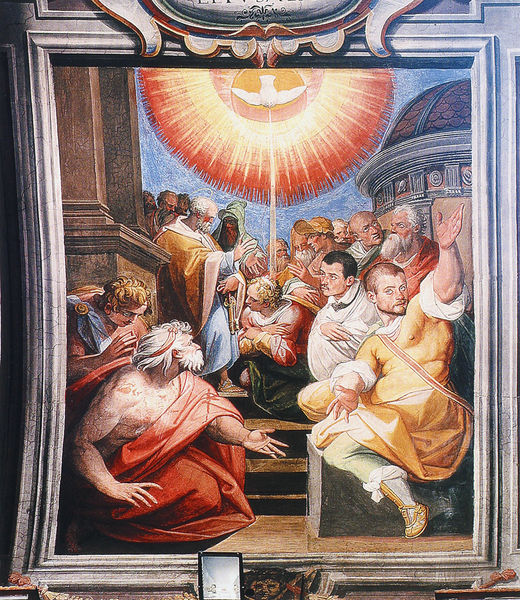
Titel: Santo Spirito in Sassia
Künstler: Jacopo Zucchi
Standort: Rom, S. Spirito in Sassia (EU - I - Latium)
Schlagwörter: blau, gemälde, gott, hand, himmel, gelb, menschen, sitzen, geste, grau, licht, männer, orange, pfeiler, säule, weiss, zeichnung, rot, tuch, ball, ornament, alt, bart, bärte, architektur, rahmen, sockel, taube, kirche, sonne, gewand, leiste, kuppel, treppe, kartusche, wandgemälde, wandmalerei, stuck, stufe, stufen, rit, glaube, religion, palast, strahlen, altar, rom, schein, schreiben, zeus, dramatisch, segen, heiliger, tempel, fresko, erleuchtung, gloriole, lichtschein, helios, rahemn, christ, apostel, pfingsten, glorie, heiliger geist, pfingstwunder, schristen, tempkel